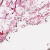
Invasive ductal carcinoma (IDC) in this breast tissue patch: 0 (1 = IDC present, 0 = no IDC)